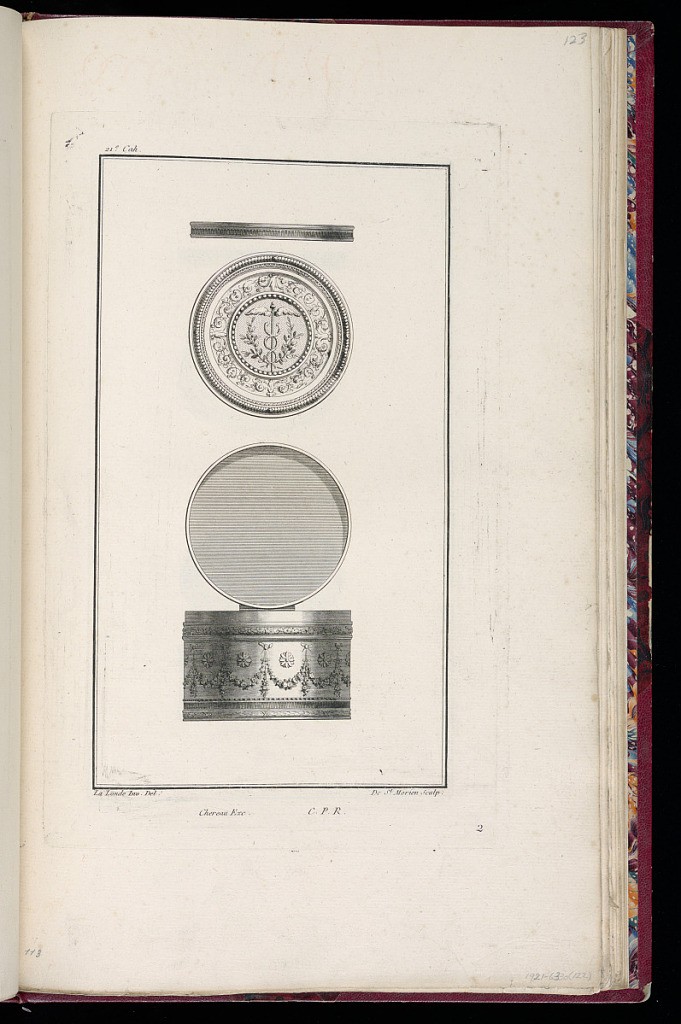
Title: Box or Snuffbox Design
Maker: Richard de Lalonde, French, active 1780–96
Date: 1775-1788
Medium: Etching on off-white laid paper
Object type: Print
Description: Design for a round box or snuffbox showing, from top to bottom, the elevation of the lid, with fluting; a top view of the lid, with a caduceus in the center currounded by bead course, scrolling acanthus leaves, and wave band; and an elevation of the box with its lid open at the hinge, and which features a garland of flowers and gloral tassels draped from ribbons, between which are rosettes. The plate is signed and numbered.